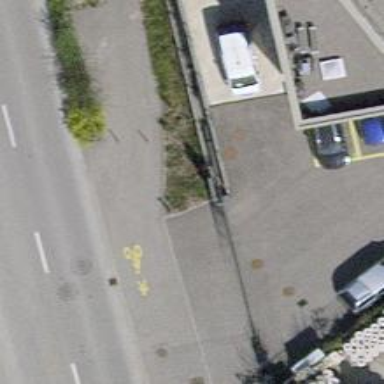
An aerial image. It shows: Bollard.